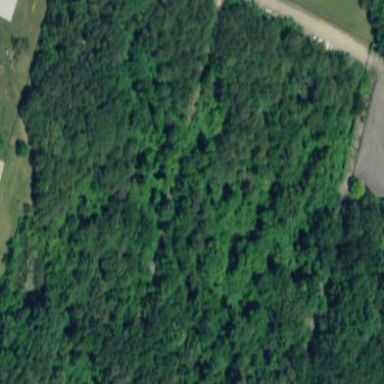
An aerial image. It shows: Mixed woodland area with various types of leaves.